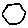
Label: hexagon